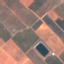
Label: PermanentCrop